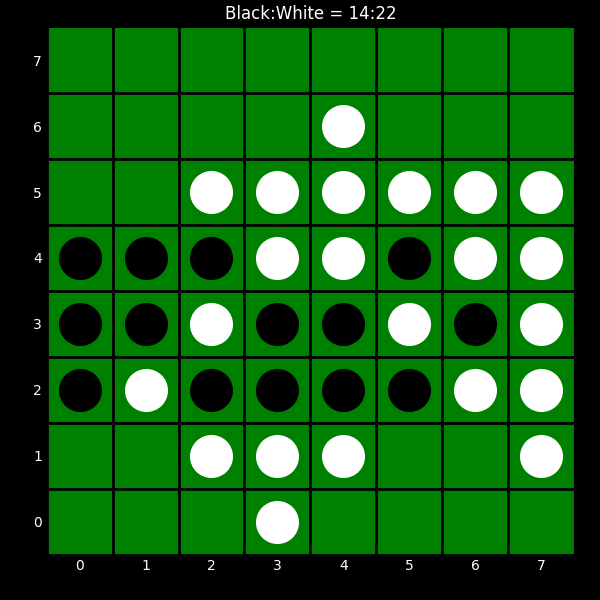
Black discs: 14
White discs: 22